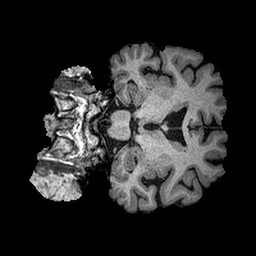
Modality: T1w
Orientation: coronal
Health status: healthy